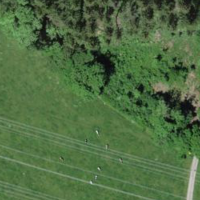
EUNIS habitat code: 25
Species observed at this site:
Lonicera acuminata